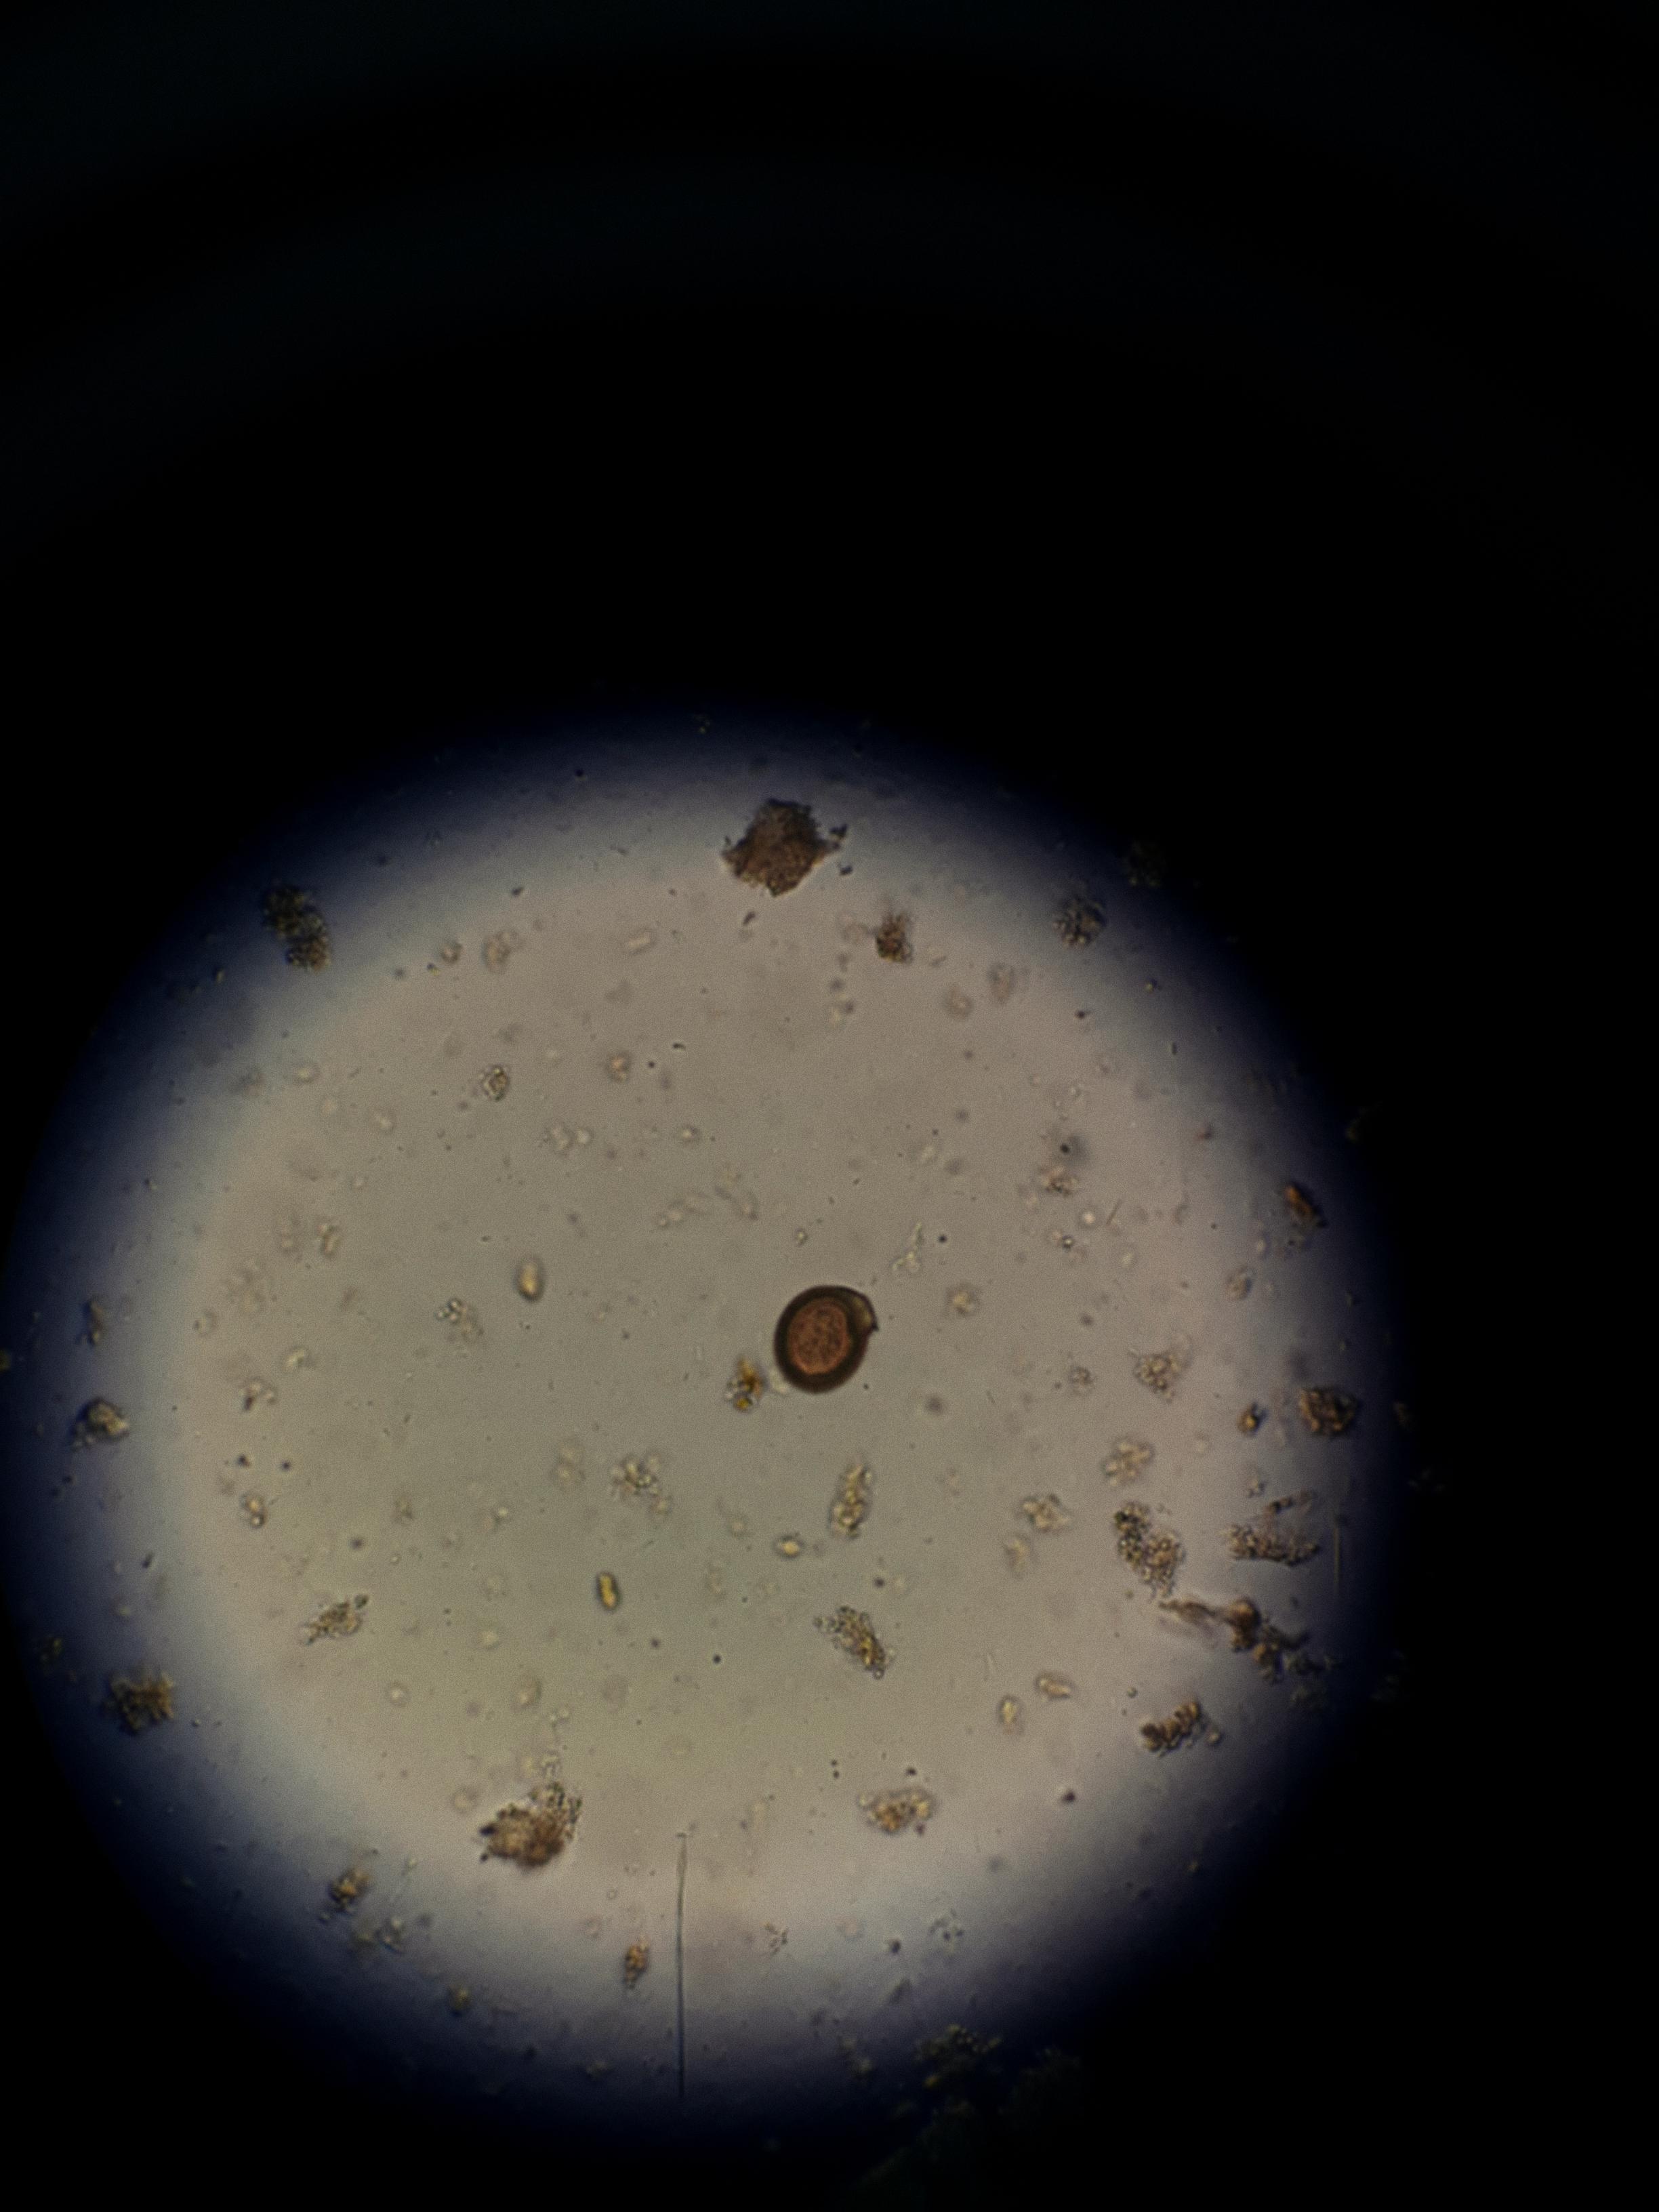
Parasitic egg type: Taenia spp. egg